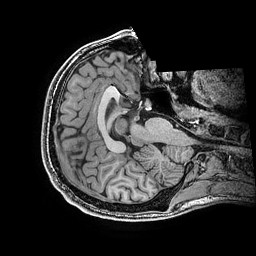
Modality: T1w
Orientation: axial
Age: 24
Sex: male
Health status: healthy